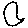
Label: moon